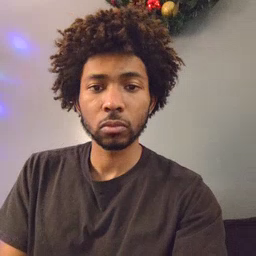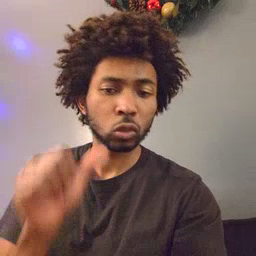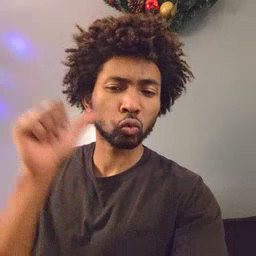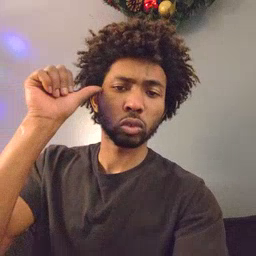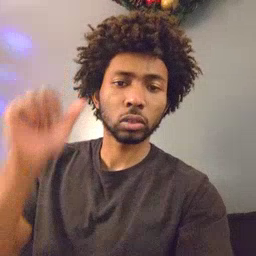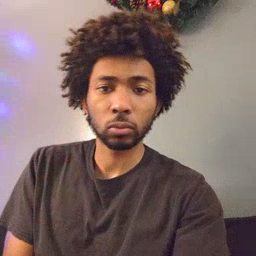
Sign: yesterday